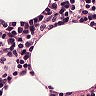
Metastatic tissue present: no